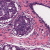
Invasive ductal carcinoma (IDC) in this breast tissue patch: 0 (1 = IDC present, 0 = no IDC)